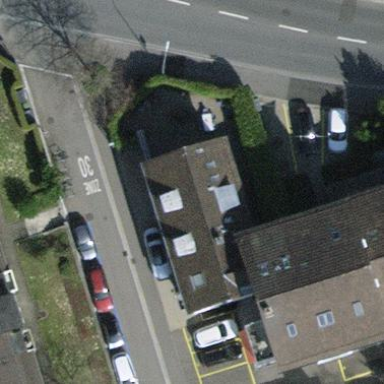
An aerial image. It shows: Gabled roof adorns the apartments building.